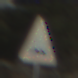
Verkehrszeichen: UnebeneFahrbahn
Umgebung: Outdoor, Nature
Tageszeit: MorningAfternoon
Wetter: PartlyCloudy
Licht: Natural
Jahreszeit: NotSpecified
Kontrast: HighContrast